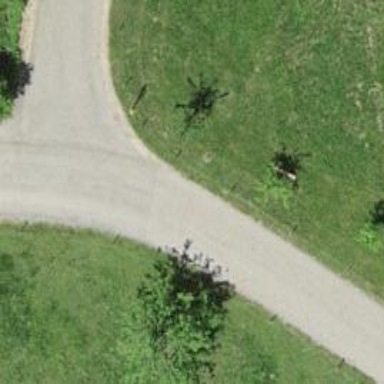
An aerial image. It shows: Service road with paved surface.